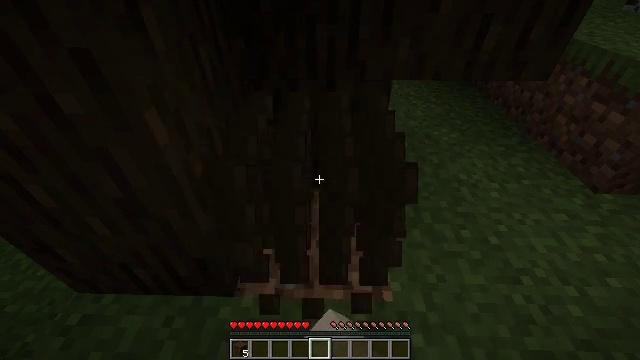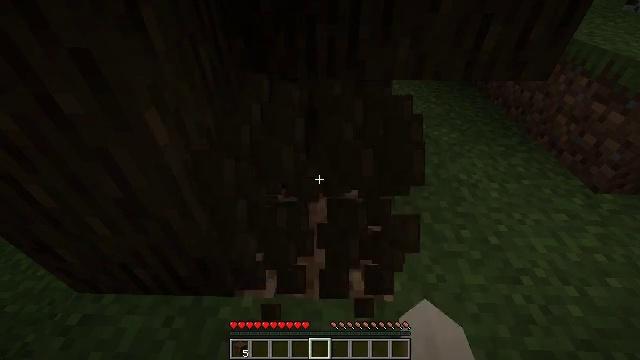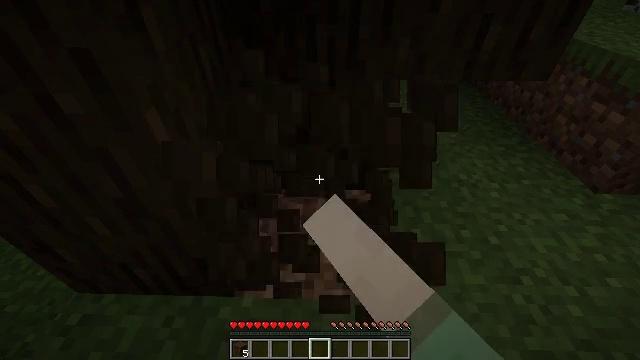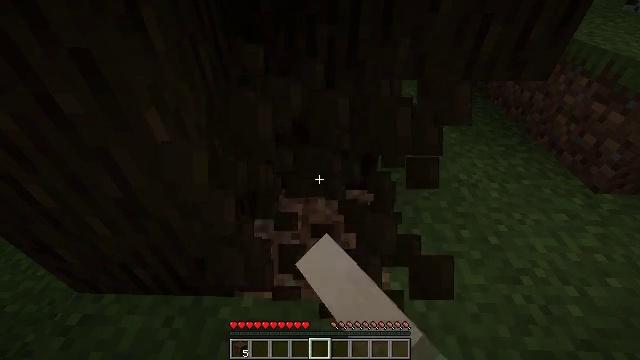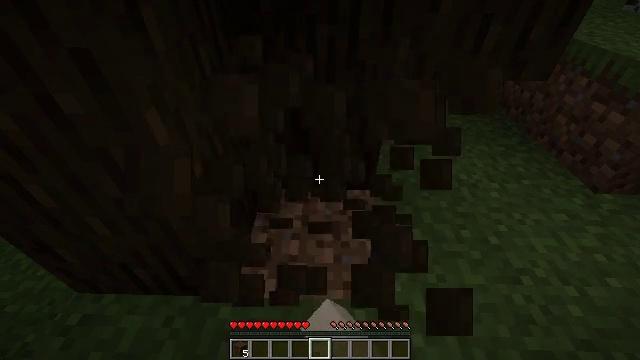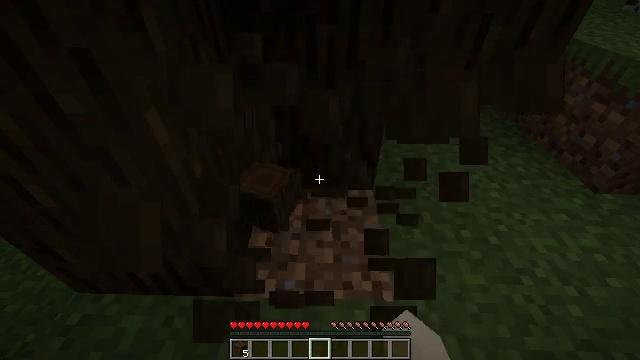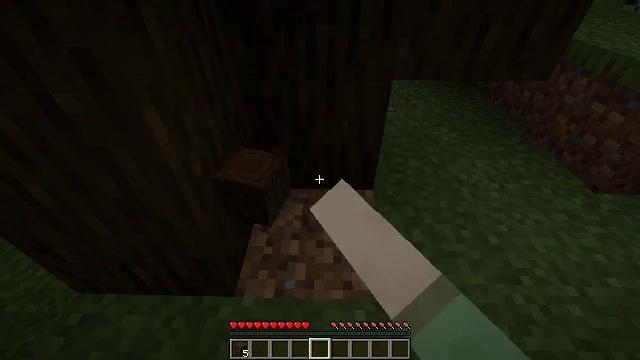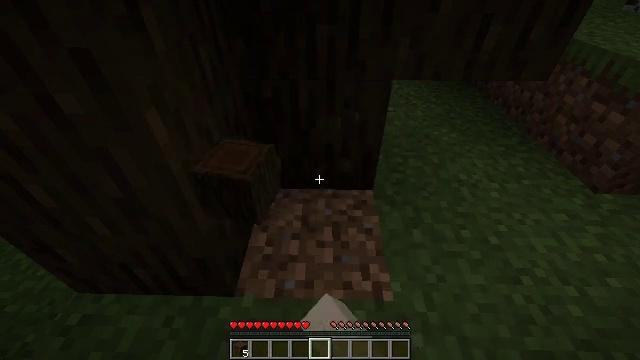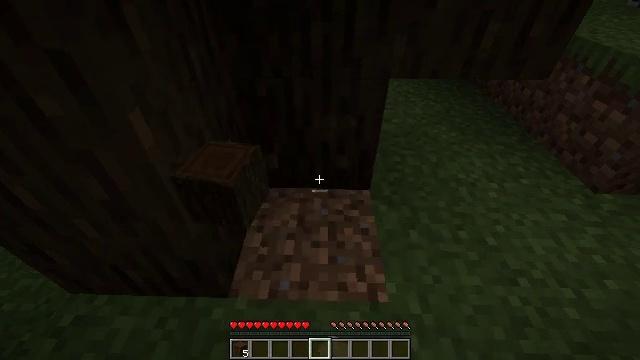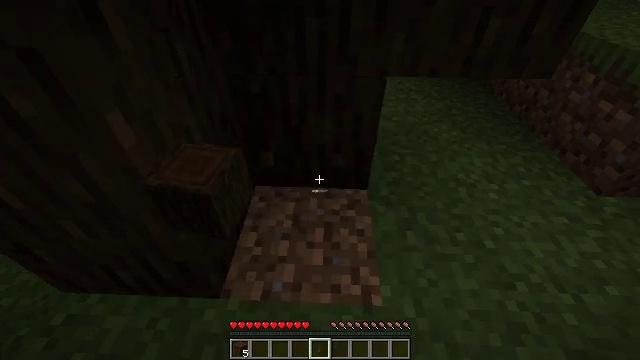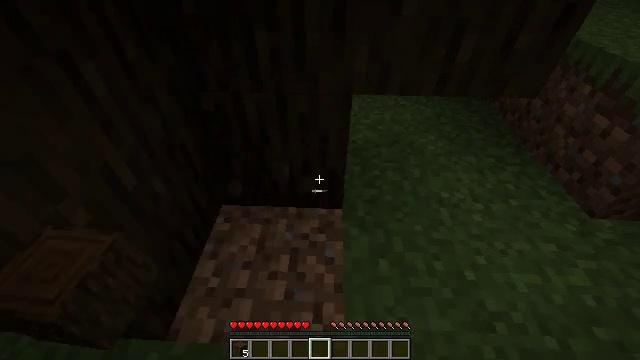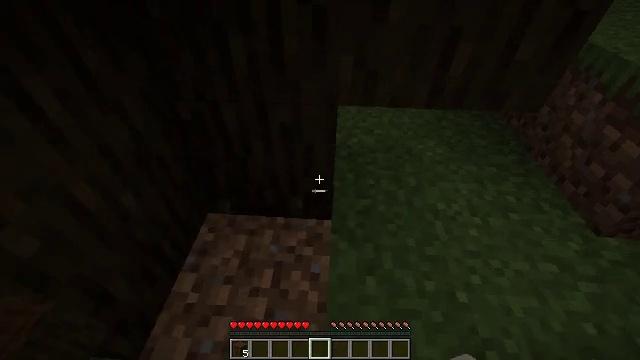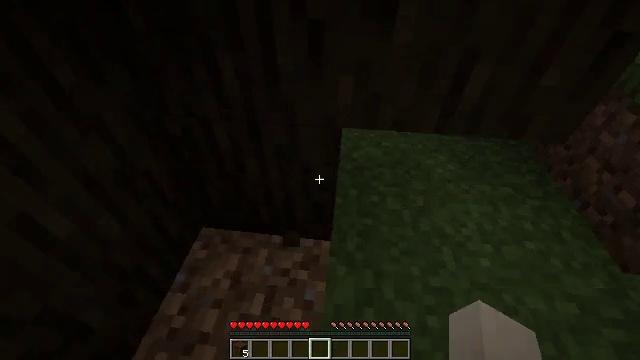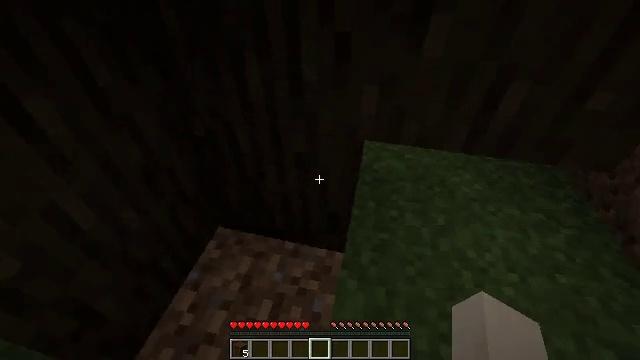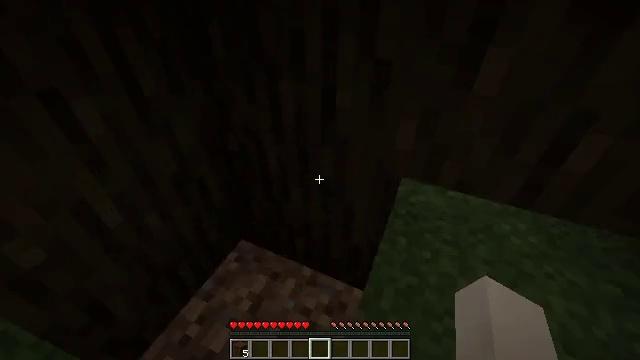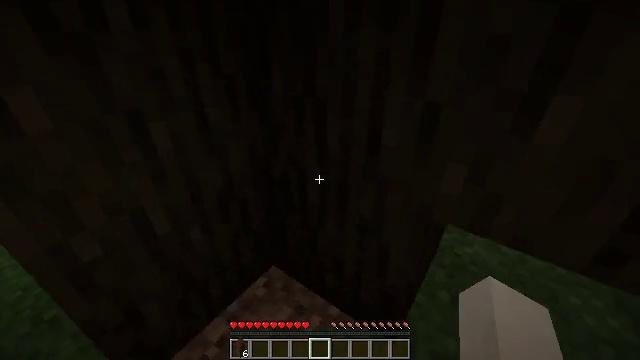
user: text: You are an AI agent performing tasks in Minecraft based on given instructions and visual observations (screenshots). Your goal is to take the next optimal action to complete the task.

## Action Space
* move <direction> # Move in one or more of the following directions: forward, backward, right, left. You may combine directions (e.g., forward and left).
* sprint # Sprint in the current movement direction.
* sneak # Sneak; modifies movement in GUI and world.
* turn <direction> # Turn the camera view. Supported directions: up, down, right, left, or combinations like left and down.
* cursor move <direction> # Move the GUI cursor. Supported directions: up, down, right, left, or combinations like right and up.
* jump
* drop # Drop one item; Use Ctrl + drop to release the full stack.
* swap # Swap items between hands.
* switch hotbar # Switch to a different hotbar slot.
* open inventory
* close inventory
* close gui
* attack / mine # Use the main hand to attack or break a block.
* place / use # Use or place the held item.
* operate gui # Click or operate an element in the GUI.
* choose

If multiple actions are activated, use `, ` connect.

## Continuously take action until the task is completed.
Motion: motion action
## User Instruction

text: Mine the dark oak log from a tree.
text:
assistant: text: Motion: attack / mine
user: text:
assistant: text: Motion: attack / mine
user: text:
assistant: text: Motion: attack / mine
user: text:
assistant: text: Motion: attack / mine
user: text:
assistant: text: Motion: attack / mine
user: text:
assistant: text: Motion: attack / mine
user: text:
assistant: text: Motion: attack / mine
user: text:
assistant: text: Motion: move forward and move right
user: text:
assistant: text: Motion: move forward and move right
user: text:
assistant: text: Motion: move forward and move right
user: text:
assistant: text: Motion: move forward and move right, turn left and down
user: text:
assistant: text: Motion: move forward, turn left
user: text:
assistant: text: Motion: turn left and up
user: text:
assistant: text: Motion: turn left and up
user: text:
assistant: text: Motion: turn left and up
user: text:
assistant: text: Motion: turn left and up
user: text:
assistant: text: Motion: move forward, turn up
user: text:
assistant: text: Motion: move forward
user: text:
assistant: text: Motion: move forward
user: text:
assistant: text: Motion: no_op
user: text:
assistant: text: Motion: turn left and up
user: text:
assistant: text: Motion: turn left and up
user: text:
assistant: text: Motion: turn left and up
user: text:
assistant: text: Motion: turn right and up
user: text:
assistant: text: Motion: turn right and up
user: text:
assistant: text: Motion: turn left and up
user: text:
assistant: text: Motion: turn left and up
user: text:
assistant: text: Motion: turn left and up
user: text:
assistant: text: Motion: turn left and up
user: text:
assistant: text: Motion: turn left and up